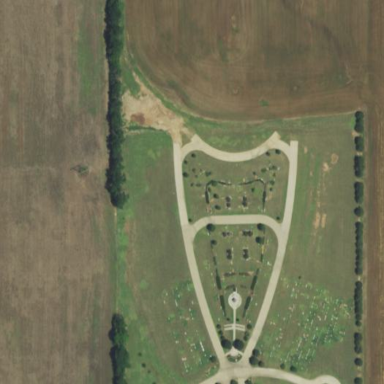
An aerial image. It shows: Cemetery.